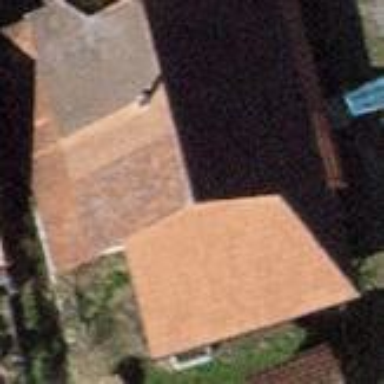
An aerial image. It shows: Shed building.